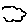
Label: cloud